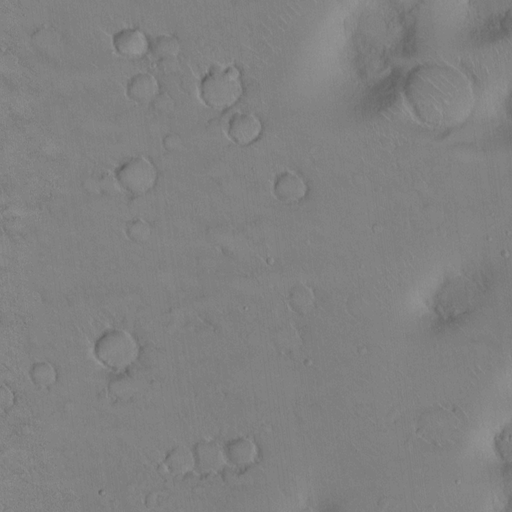
Objects detected: cone, cone, cone, cone, cone, cone